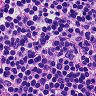
Metastatic tissue present: no